Aerial crown-view tile of a tropical tree (Barro Colorado Island, Panama), acquired 20250512:
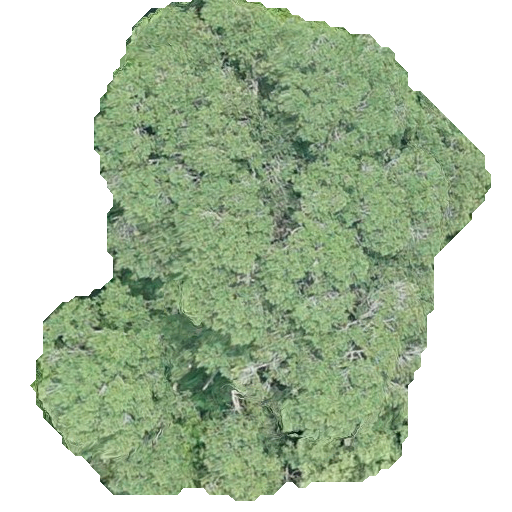
Species: Calophyllum longifolium
GBIF accepted scientific name: Calophyllum longifolium
Crown area: 235.035 m²